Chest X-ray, AP view. Patient: 30 years old, sex F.
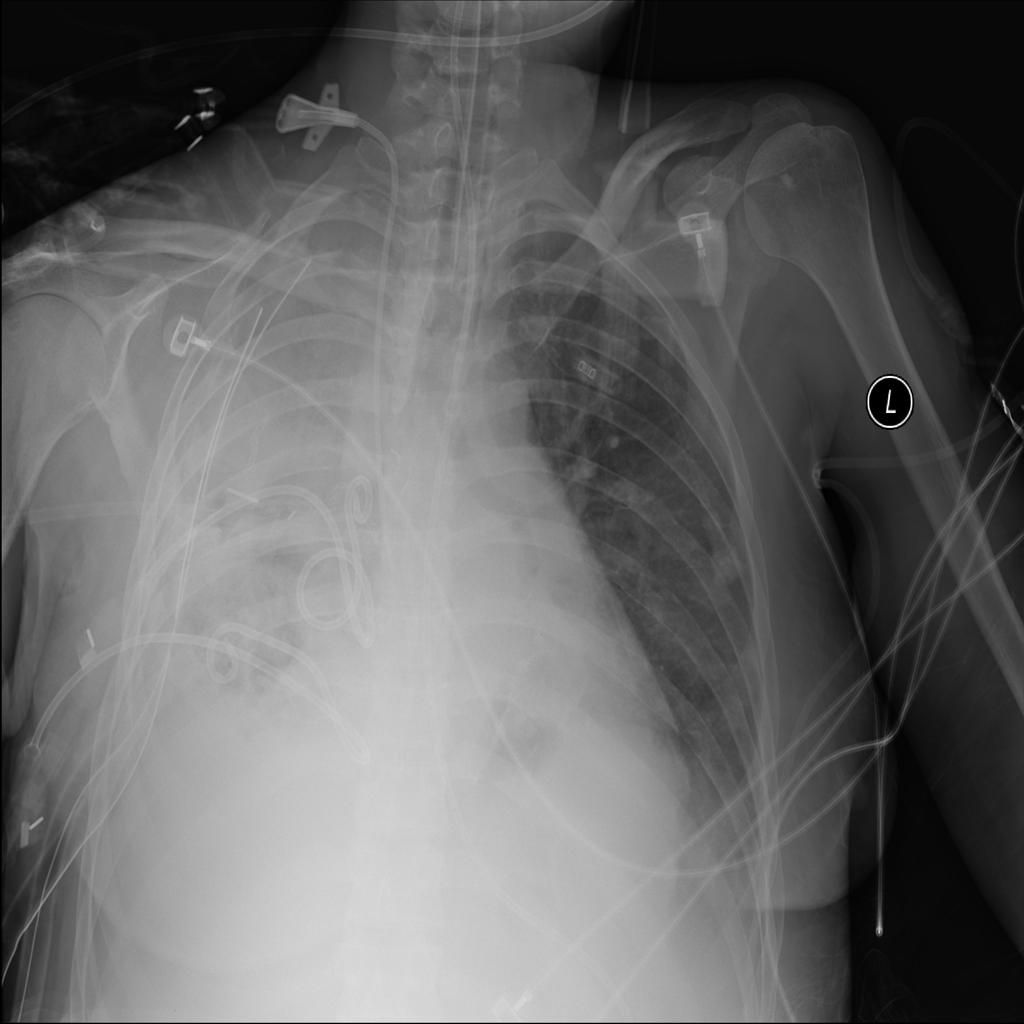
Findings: Effusion